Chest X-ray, PA view. Patient: 52 years old, sex F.
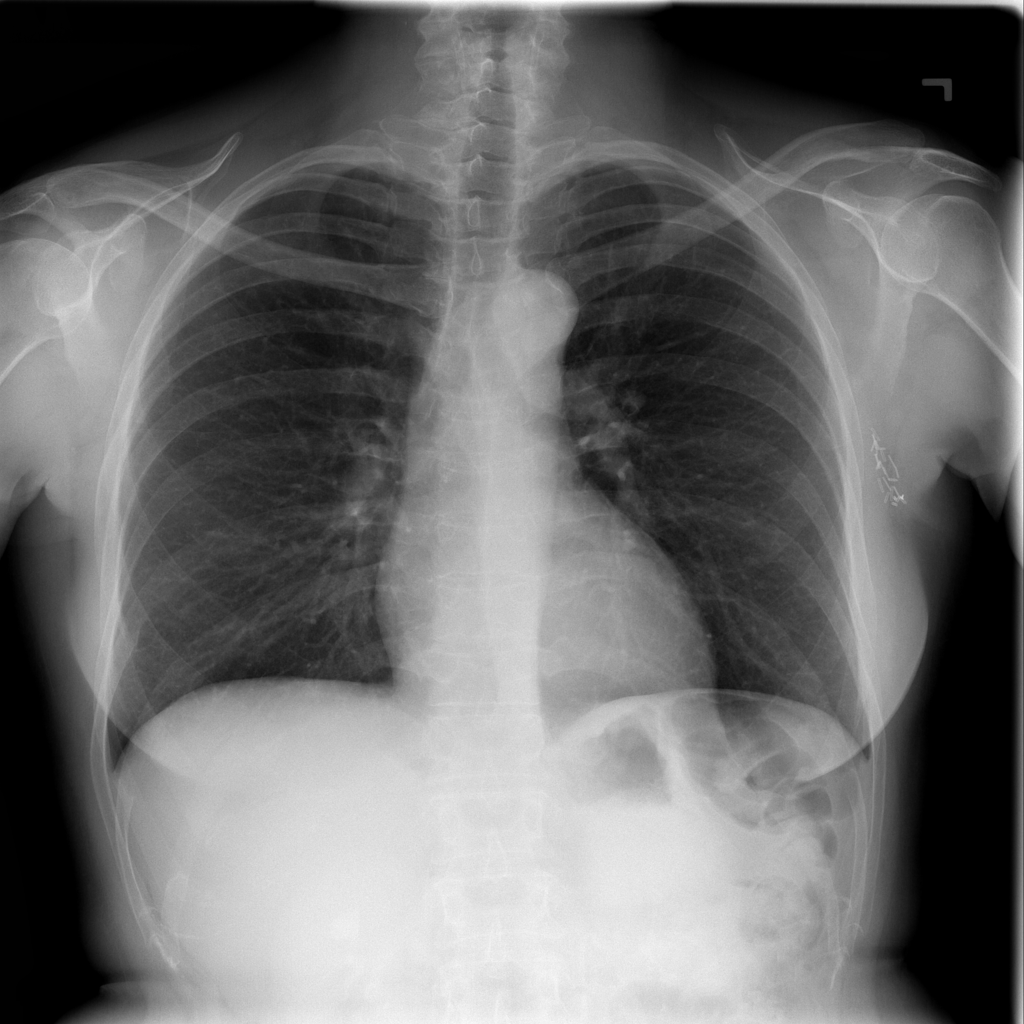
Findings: No Finding